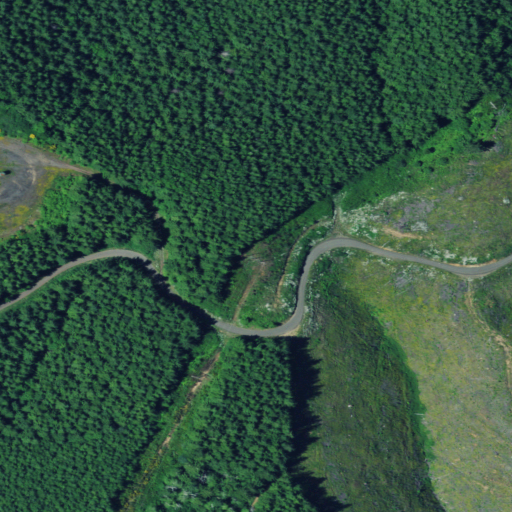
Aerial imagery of mountain in Oregon named The Buttes containing evergreen forest, shrub, open development, mixed forest, medium intensity development, grassland, and low intensity development